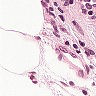
Metastatic tissue present: no